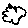
Label: cloud